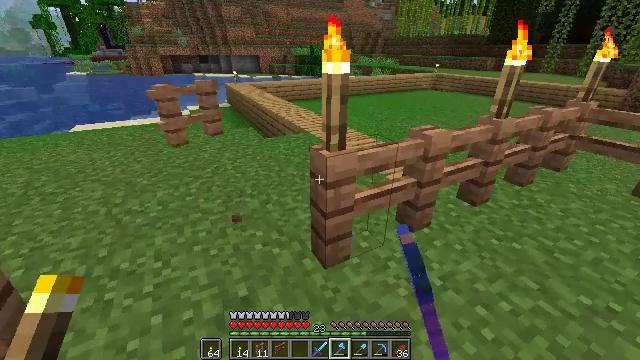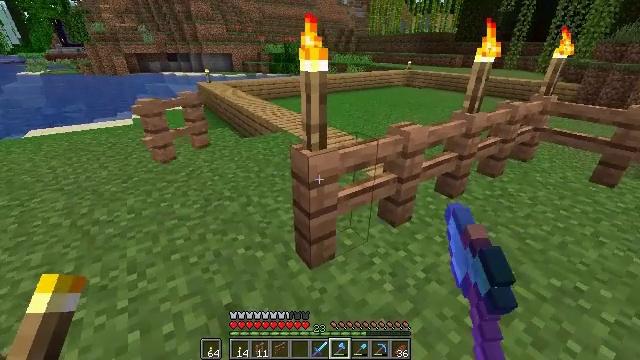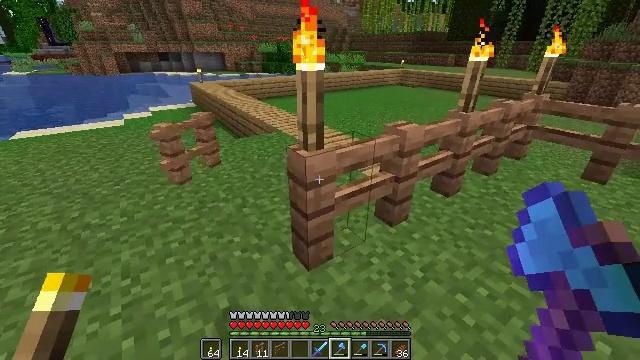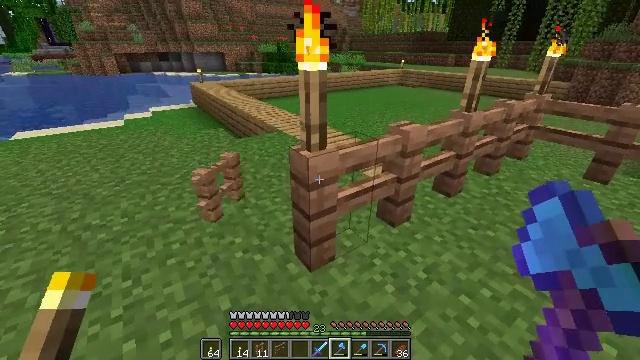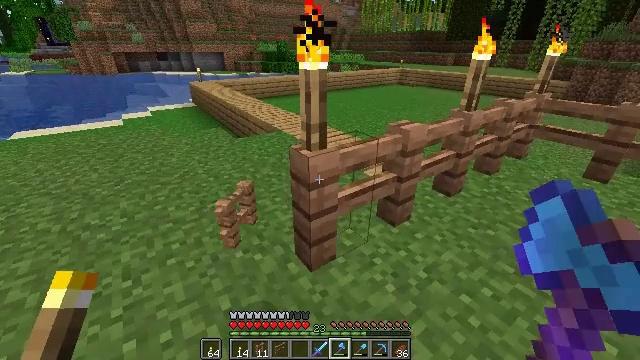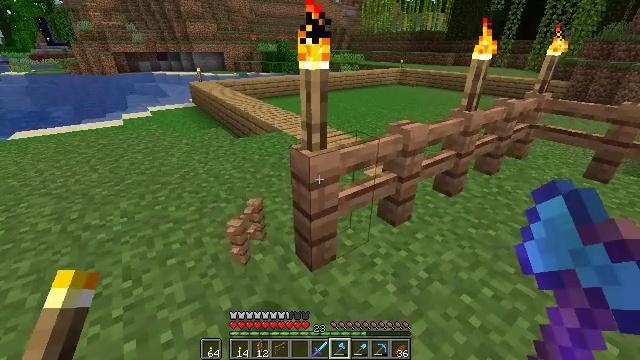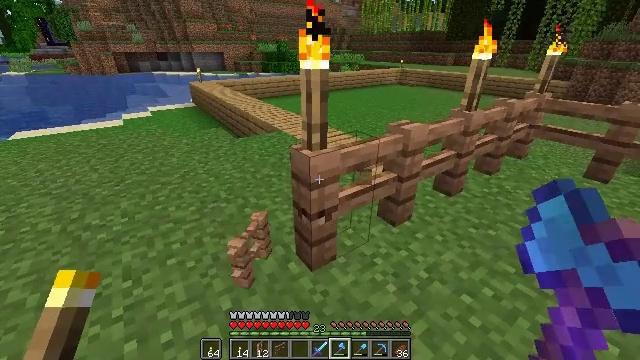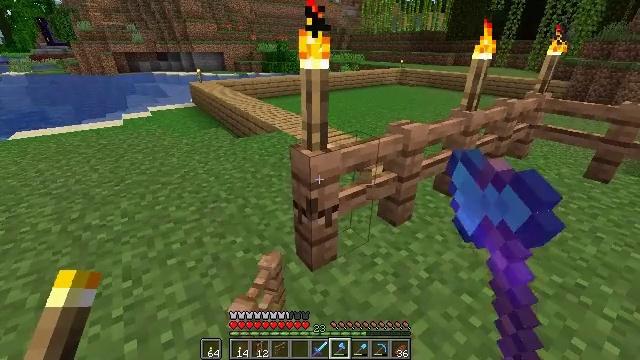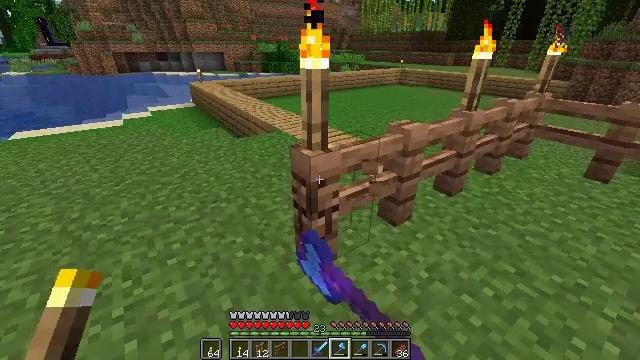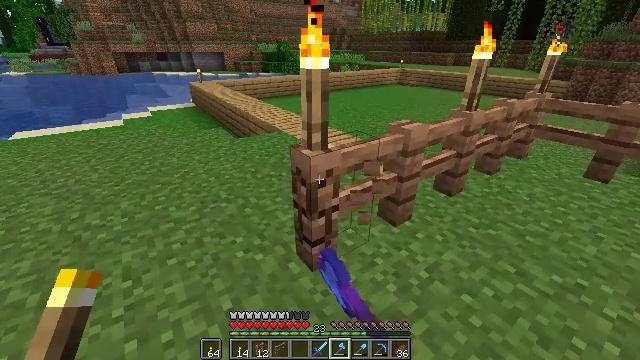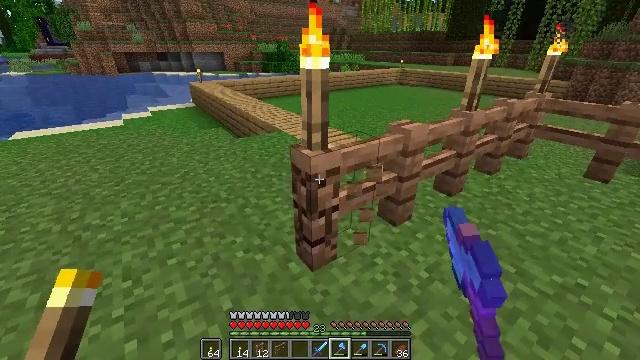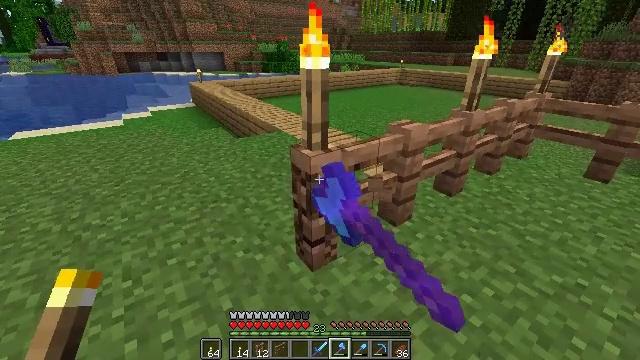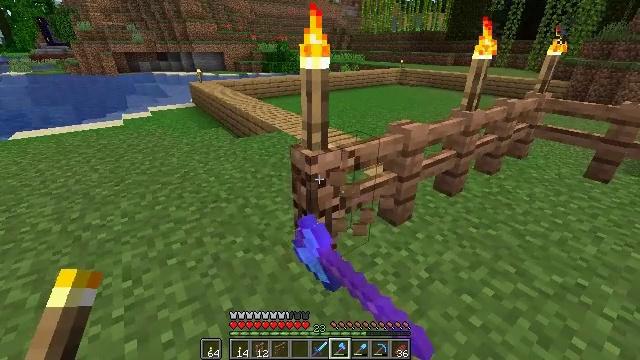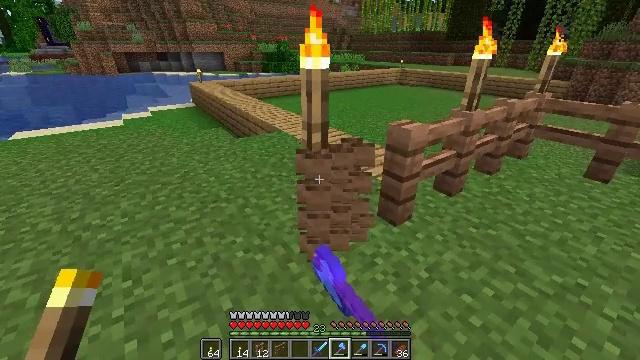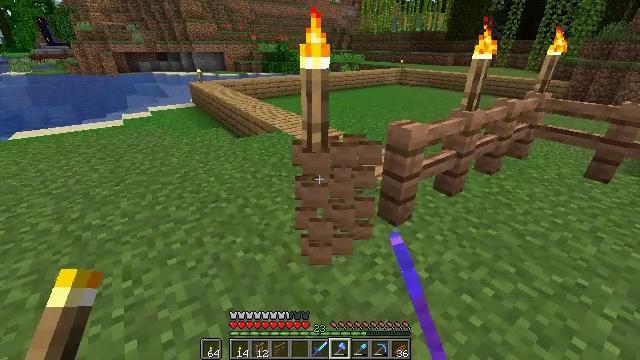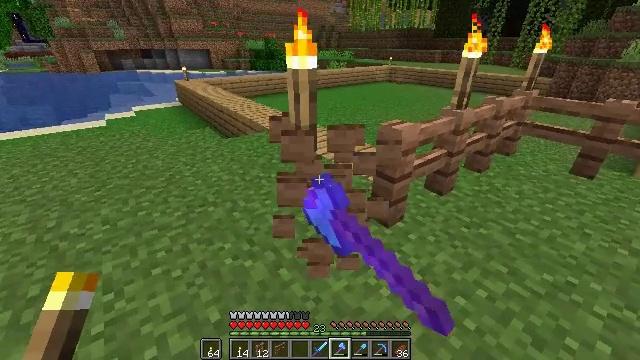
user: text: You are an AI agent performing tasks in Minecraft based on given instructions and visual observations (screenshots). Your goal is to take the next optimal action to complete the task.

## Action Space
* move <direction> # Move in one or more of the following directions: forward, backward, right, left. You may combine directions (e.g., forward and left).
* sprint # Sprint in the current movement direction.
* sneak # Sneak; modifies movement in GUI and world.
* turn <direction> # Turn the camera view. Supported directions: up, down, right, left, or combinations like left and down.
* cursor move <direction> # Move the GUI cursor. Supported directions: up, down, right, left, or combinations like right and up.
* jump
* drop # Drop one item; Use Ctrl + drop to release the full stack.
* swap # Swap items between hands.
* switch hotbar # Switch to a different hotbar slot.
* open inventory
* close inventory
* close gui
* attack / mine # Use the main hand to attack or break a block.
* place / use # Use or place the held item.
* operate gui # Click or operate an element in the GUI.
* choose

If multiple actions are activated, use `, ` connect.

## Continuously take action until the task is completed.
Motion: motion action
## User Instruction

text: Attack the jungle fence to break it.
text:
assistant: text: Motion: turn right
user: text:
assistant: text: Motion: turn right
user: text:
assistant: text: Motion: no_op
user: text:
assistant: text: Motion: no_op
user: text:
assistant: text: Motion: no_op
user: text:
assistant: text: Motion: attack / mine
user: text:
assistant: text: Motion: attack / mine
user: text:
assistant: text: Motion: attack / mine
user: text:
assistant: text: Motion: attack / mine
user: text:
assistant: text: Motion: attack / mine
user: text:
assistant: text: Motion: attack / mine
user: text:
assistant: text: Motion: attack / mine
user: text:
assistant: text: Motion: attack / mine
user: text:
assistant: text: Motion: attack / mine
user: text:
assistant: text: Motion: move forward, turn right, attack / mine
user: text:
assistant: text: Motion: move forward, turn right, attack / mine
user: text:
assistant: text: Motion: move forward, turn right, attack / mine
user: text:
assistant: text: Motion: move forward, turn right, attack / mine
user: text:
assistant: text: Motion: turn right, attack / mine
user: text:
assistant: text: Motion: turn right, attack / mine
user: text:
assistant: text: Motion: attack / mine
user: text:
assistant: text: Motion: attack / mine
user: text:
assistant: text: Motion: attack / mine
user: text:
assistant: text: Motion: attack / mine
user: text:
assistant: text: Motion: attack / mine
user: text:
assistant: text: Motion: attack / mine
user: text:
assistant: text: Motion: attack / mine
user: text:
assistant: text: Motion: turn right, attack / mine
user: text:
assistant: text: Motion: turn right, attack / mine
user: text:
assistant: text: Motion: attack / mine